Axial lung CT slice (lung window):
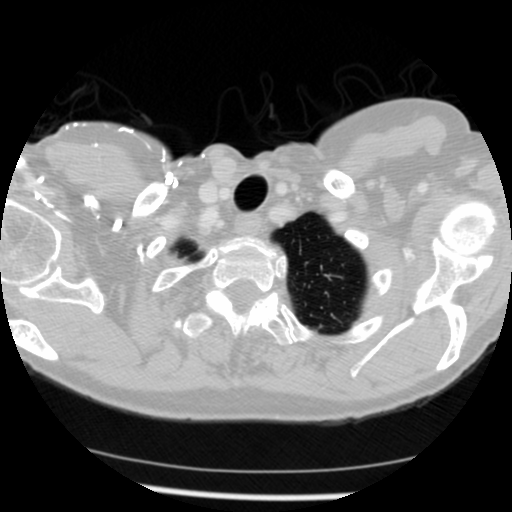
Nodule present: no